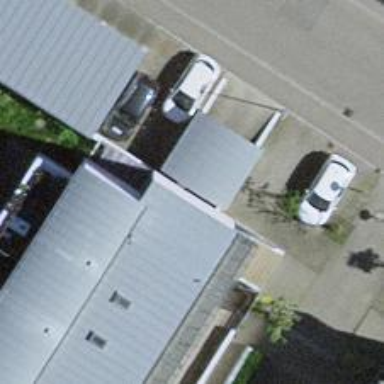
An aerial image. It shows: Parking entrance.